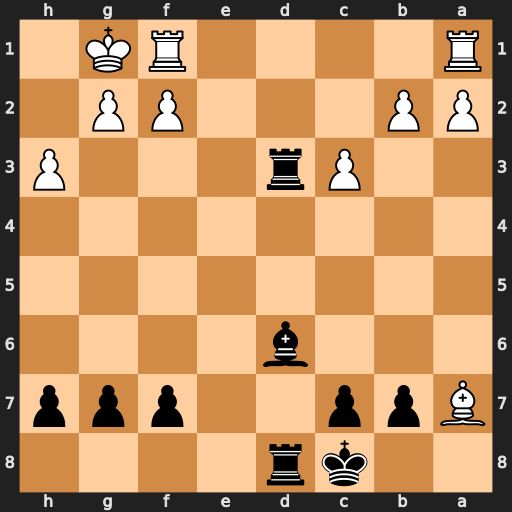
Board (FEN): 2kr4/Bpp2ppp/3b4/8/8/2Pr3P/PP3PP1/R4RK1
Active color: b
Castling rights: -
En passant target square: -
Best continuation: b6 Bxb6 cxb6